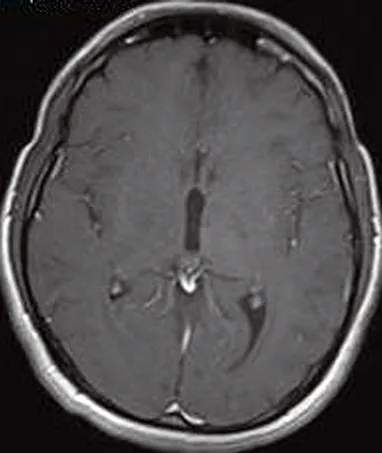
T1-weighted axial MR image with contrast four months after CT-guided stereotactic biopsy and antibiotic therapy, showing a substantially reduced abscess volume and a residual encapsulated area.
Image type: radiology (mri)